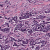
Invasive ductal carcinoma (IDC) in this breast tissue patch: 1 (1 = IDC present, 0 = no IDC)